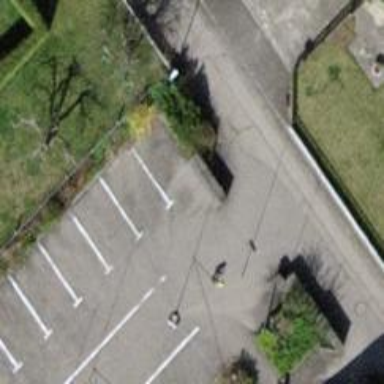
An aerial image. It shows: Parking aisle designated as service road.